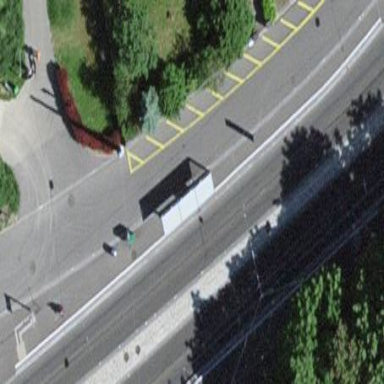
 specifically for trams. The platform has shelter."